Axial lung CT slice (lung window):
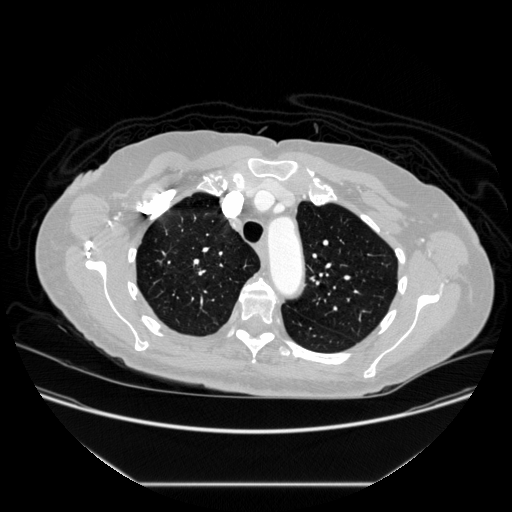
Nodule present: no